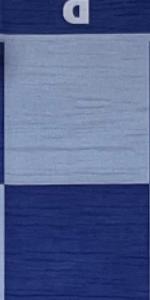
Label: Empty